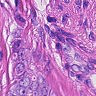
Metastatic tissue present: yes